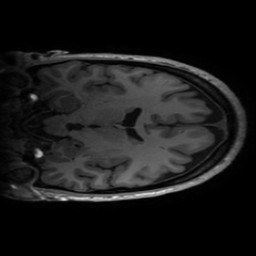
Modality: T1w
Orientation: coronal
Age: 25
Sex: female
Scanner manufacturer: ge
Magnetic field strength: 3 T
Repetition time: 0.00724 s
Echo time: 0.0027 s